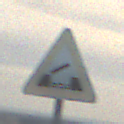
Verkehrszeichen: BeweglicheBruecke
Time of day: SunriseSunset
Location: Outdoor (RoadRail)
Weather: PartlyCloudy
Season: NotSpecified
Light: Natural